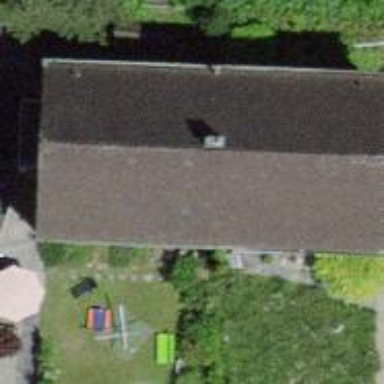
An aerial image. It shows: Semidetached house with gabled roof.